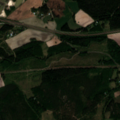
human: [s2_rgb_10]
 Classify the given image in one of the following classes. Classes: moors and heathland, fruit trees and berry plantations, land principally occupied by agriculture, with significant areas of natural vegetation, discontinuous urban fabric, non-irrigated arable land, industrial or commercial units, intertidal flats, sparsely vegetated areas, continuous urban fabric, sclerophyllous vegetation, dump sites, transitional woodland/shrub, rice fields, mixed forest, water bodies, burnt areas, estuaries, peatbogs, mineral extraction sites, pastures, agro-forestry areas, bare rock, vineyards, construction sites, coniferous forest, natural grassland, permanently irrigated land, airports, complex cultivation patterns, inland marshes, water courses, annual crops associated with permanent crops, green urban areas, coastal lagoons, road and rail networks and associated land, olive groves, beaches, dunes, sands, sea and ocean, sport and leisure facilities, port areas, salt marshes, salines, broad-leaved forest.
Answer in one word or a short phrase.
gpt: non-irrigated arable land, land principally occupied by agriculture, with significant areas of natural vegetation, coniferous forest, mixed forest, transitional woodland/shrub